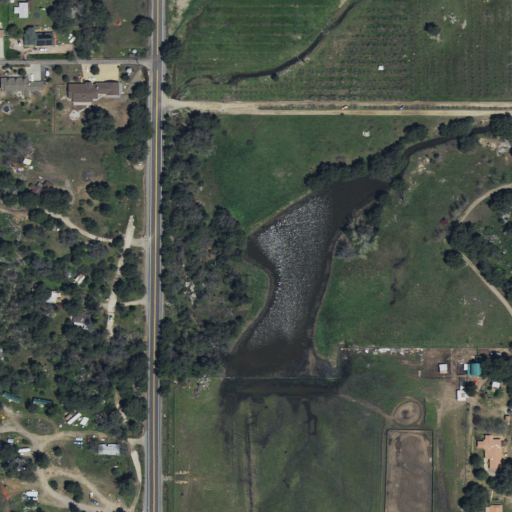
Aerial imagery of valley in California named Spencer Valley containing grassland, shrub, open development, woody wetlands, herbaceous wetlands, and low intensity development